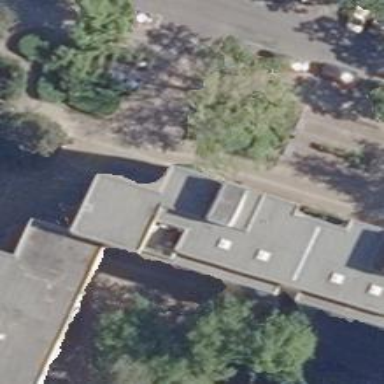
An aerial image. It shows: Path leading through building passage tunnel.